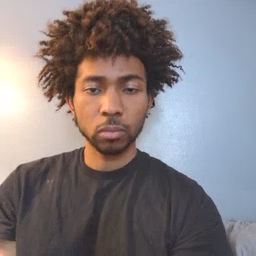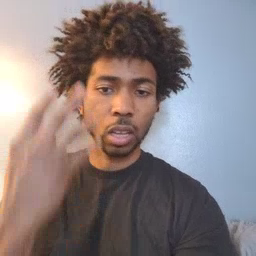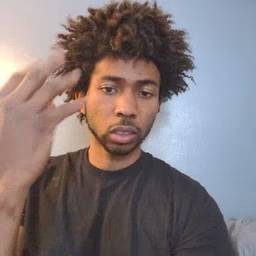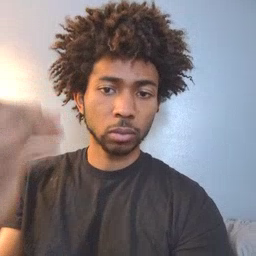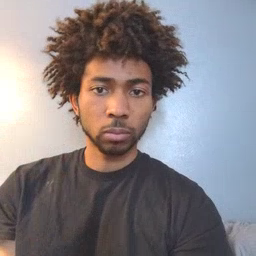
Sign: outside